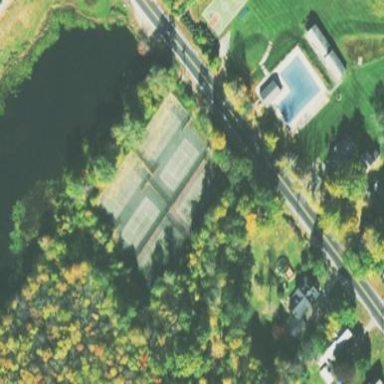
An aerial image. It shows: Tennis court on pitch.